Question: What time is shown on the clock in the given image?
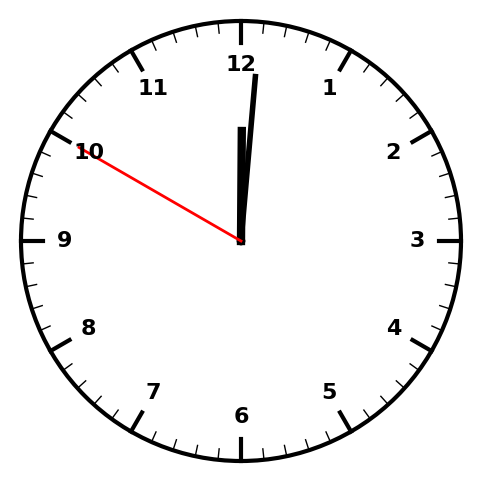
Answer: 12:00:50